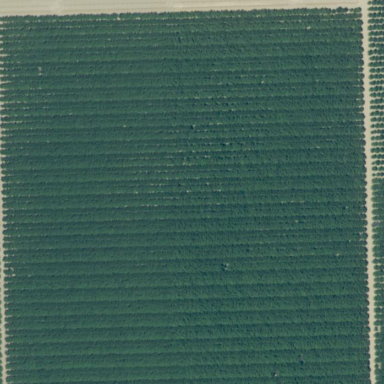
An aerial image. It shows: Almond orchard with rows of almond trees.